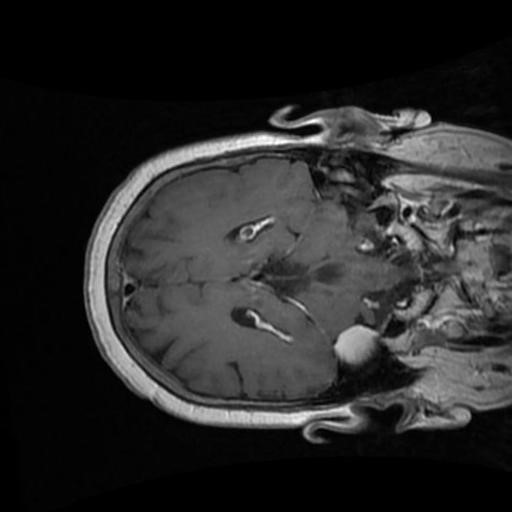
Label: brain_menin